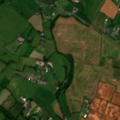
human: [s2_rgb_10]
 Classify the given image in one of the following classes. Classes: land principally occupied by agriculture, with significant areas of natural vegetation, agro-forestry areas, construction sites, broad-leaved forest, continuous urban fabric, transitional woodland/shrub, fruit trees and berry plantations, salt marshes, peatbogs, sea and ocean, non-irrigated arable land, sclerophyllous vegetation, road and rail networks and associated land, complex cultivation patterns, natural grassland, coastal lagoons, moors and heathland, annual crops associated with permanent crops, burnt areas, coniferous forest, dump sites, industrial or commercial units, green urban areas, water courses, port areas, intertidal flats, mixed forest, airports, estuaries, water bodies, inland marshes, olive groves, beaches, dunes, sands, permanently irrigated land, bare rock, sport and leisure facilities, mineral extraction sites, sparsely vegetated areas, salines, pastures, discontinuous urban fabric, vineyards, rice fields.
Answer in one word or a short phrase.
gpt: non-irrigated arable land, pastures